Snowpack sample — Loveland Pass, Silver Plume, Colorado, USA (2/11/26, 12:00 PM MST)
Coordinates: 39.663, -105.886
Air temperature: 35 °F
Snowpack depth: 82 cm
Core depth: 40 cm
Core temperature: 23 °F
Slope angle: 13°, slope face: 12°
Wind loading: high
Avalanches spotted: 1
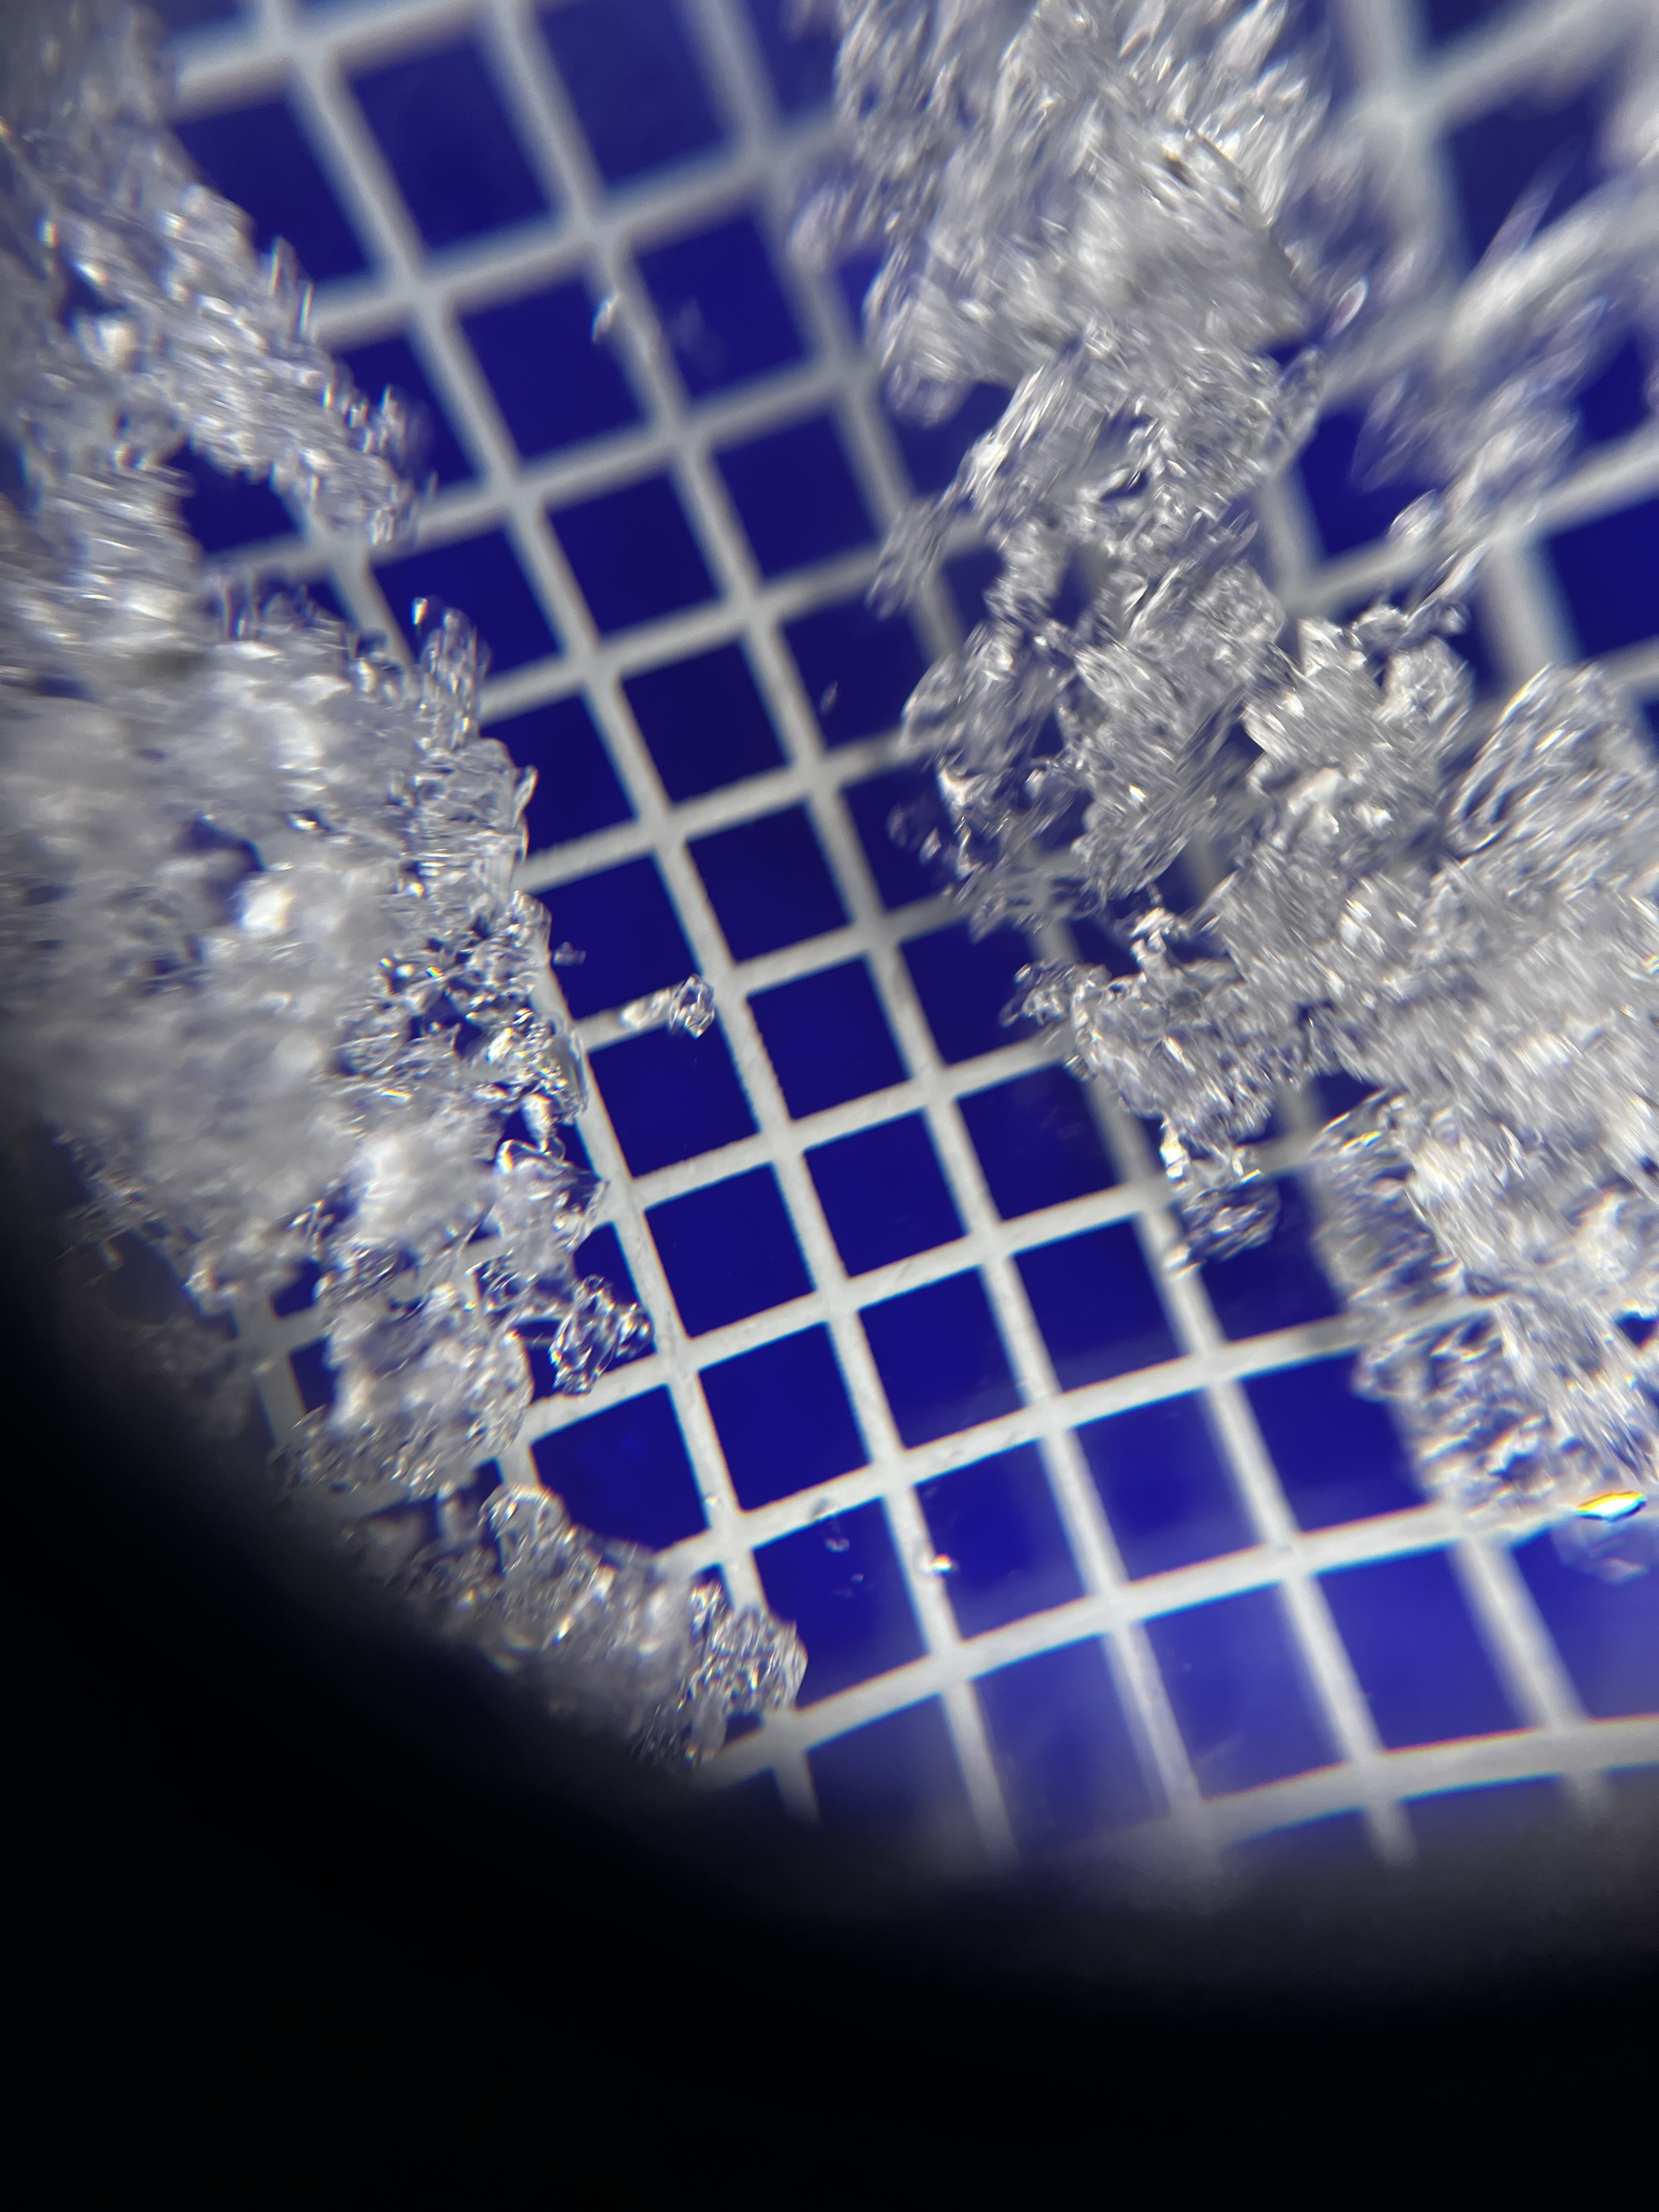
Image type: magnified_profile
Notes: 1 small avalanche spotted on the north side of the bowl, lots of wind loading